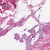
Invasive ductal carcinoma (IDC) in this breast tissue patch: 0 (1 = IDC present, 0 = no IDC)